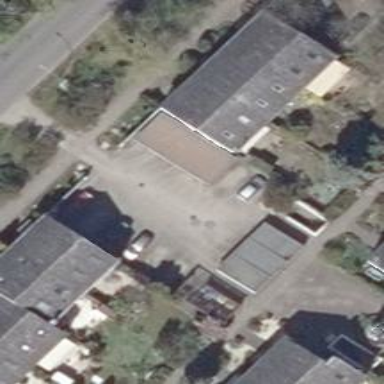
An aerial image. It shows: Area designated for garages.